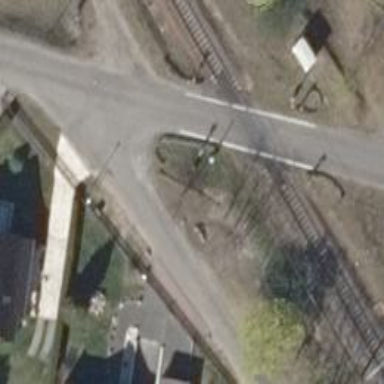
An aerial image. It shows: Level crossing with lights and saltire.